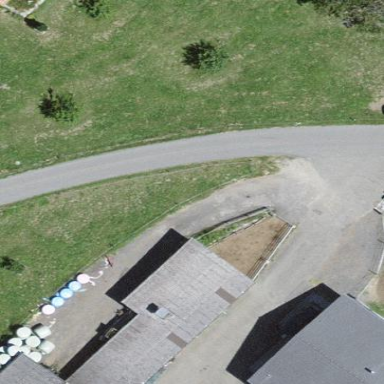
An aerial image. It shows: Sty building.